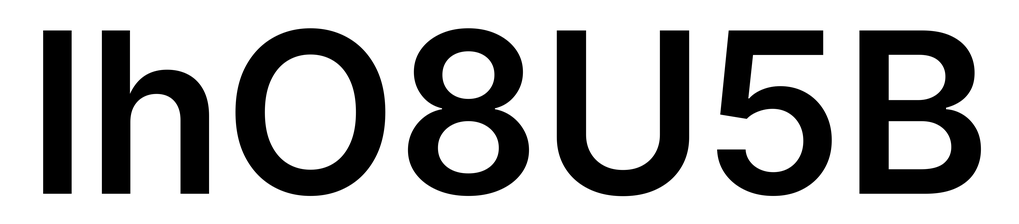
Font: Inter_SemiBold